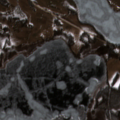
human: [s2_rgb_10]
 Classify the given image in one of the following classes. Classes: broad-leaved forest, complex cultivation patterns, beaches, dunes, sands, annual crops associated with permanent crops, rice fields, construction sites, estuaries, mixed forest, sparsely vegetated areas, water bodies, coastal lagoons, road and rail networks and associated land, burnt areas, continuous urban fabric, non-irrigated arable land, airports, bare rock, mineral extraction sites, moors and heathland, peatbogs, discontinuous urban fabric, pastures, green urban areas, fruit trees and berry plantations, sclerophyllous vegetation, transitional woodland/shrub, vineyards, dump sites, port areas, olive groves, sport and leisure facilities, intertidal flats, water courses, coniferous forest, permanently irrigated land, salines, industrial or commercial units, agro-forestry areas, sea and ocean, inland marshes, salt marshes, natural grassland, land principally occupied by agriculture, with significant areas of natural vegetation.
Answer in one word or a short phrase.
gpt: pastures, complex cultivation patterns, land principally occupied by agriculture, with significant areas of natural vegetation, inland marshes, water bodies